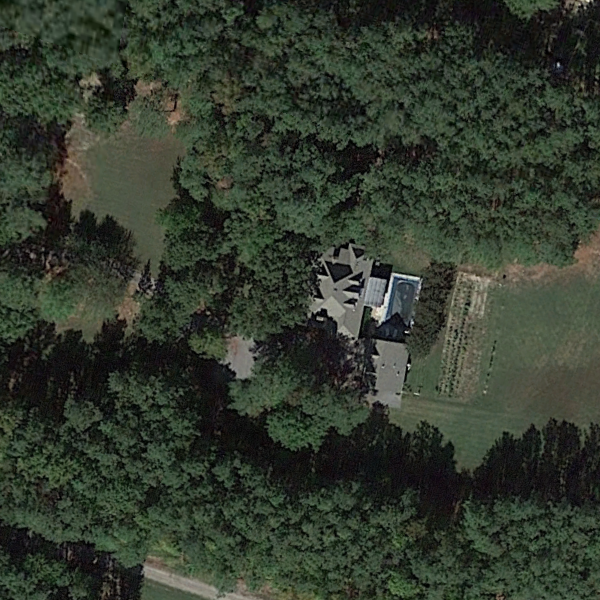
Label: SparseResidential